Question: Currently i'm working on google map api . I want to add toolbar/actionbar to my map fragment.
please check the image in the link below:-

this is my layout file .xml
'''
<fragment xmlns:android="http://schemas.android.com/apk/res/android"
xmlns:map="http://schemas.android.com/apk/res-auto"
xmlns:tools="http://schemas.android.com/tools"
android:id="@+id/map"
android:name="com.google.android.gms.maps.SupportMapFragment"
android:layout_width'enter code here'="match_parent"
android:layout_height="match_parent"
tools:context="com.android.bhavin04.MapsActivity"
/>
'''
my MaintActivity extends FragmentActivity and implements OnMapReadyCallback.
how to add toolbar to my main activity. a help will be appreciated.
main Activity code:
'''
package com.android.bhavin04.ganeshutsavmumbai;
import android.app.Dialog;
import android.content.DialogInterface;
import android.content.Intent;
import android.content.pm.PackageManager;
import android.graphics.Point;
import android.location.LocationManager;
import android.provider.Settings;
import android.support.v4.app.ActivityCompat;
import android.support.v4.app.FragmentActivity;
import android.os.Bundle;
import android.support.v7.app.AlertDialog;
import android.widget.Toolbar;
import com.google.android.gms.maps.CameraUpdateFactory;
import com.google.android.gms.maps.GoogleMap;
import com.google.android.gms.maps.OnMapReadyCallback;
import com.google.android.gms.maps.SupportMapFragment;
import com.google.android.gms.maps.UiSettings;
import com.google.android.gms.maps.model.BitmapDescriptorFactory;
import com.google.android.gms.maps.model.LatLng;
import com.google.android.gms.maps.model.LatLngBounds;
import com.google.android.gms.maps.model.Marker;
import com.google.android.gms.maps.model.MarkerOptions;
import com.pushbots.push.Pushbots;
public class MapsActivity extends FragmentActivity implements OnMapReadyCallback {
private GoogleMap mMap;
private LatLngBounds Mumbai = new LatLngBounds(
new LatLng(-44, 113), new LatLng(19.075984, 72.877656));
@Override
protected void onCreate(Bundle savedInstanceState) {
super.onCreate(savedInstanceState);
setContentView(R.layout.activity_maps);
Pushbots.sharedInstance().init(this);
// Obtain the SupportMapFragment and get notified when the map is ready to be used.
SupportMapFragment mapFragment = (SupportMapFragment) getSupportFragmentManager()
.findFragmentById(R.id.map);
mapFragment.getMapAsync(this);
}
@Override
public void onMapReady(GoogleMap googleMap) {
mMap = googleMap;
mMap.moveCamera(CameraUpdateFactory.newLatLngZoom(Mumbai.getCenter(), 14));
if (ActivityCompat.checkSelfPermission(this, android.Manifest.permission.ACCESS_FINE_LOCATION) != PackageManager.PERMISSION_GRANTED && ActivityCompat.checkSelfPermission(this, android.Manifest.permission.ACCESS_COARSE_LOCATION) != PackageManager.PERMISSION_GRANTED) {
return;
}
// mMap.setMapType(GoogleMap.MAP_TYPE_HYBRID);
mMap.setMapType(GoogleMap.MAP_TYPE_NORMAL);
mMap.setMyLocationEnabled(true);
mMap.setTrafficEnabled(true);
LatLng Mumbai = new LatLng(19.075979, 72.879696);
mMap.moveCamera(CameraUpdateFactory.newLatLng(Mumbai));
}
}
'''
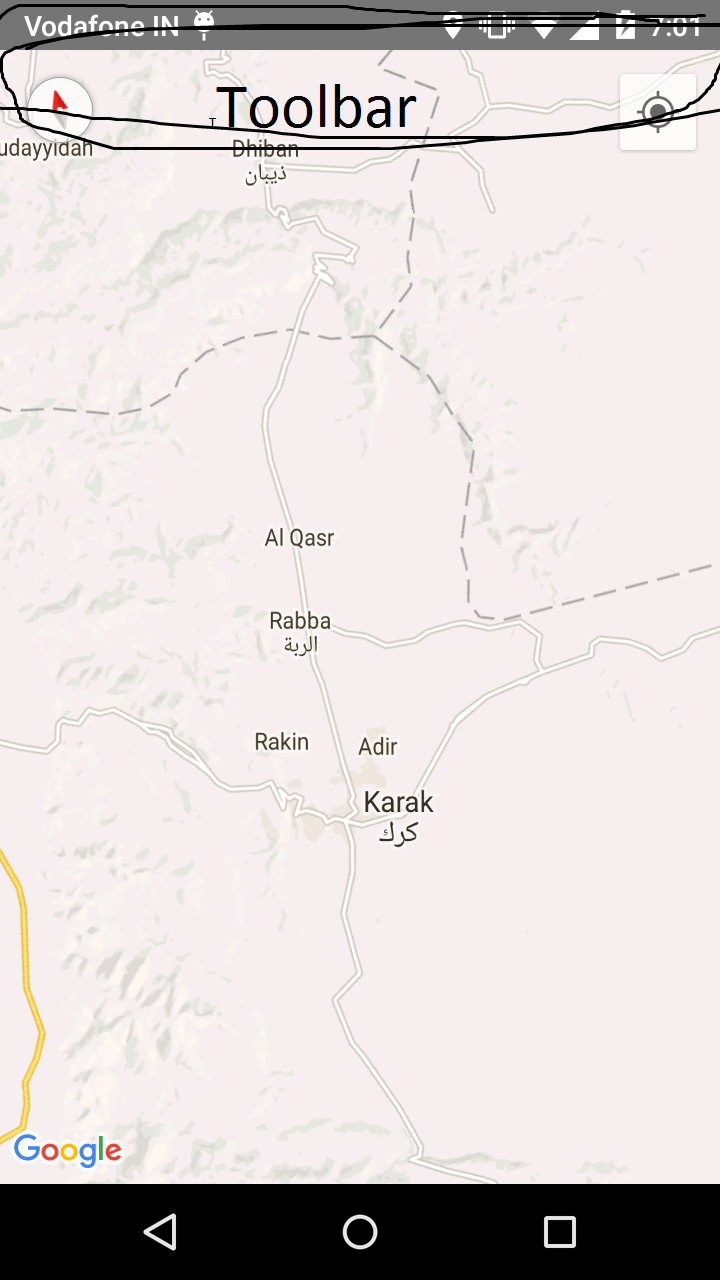
Answer: Extend your activity from 'ActionBarActivity' instead of 'FragmentActivity'.
(MainActivity extends 'ActionBarActivity')
'ActionBarActivity' extends from 'FragmentActivity' hence it will work.